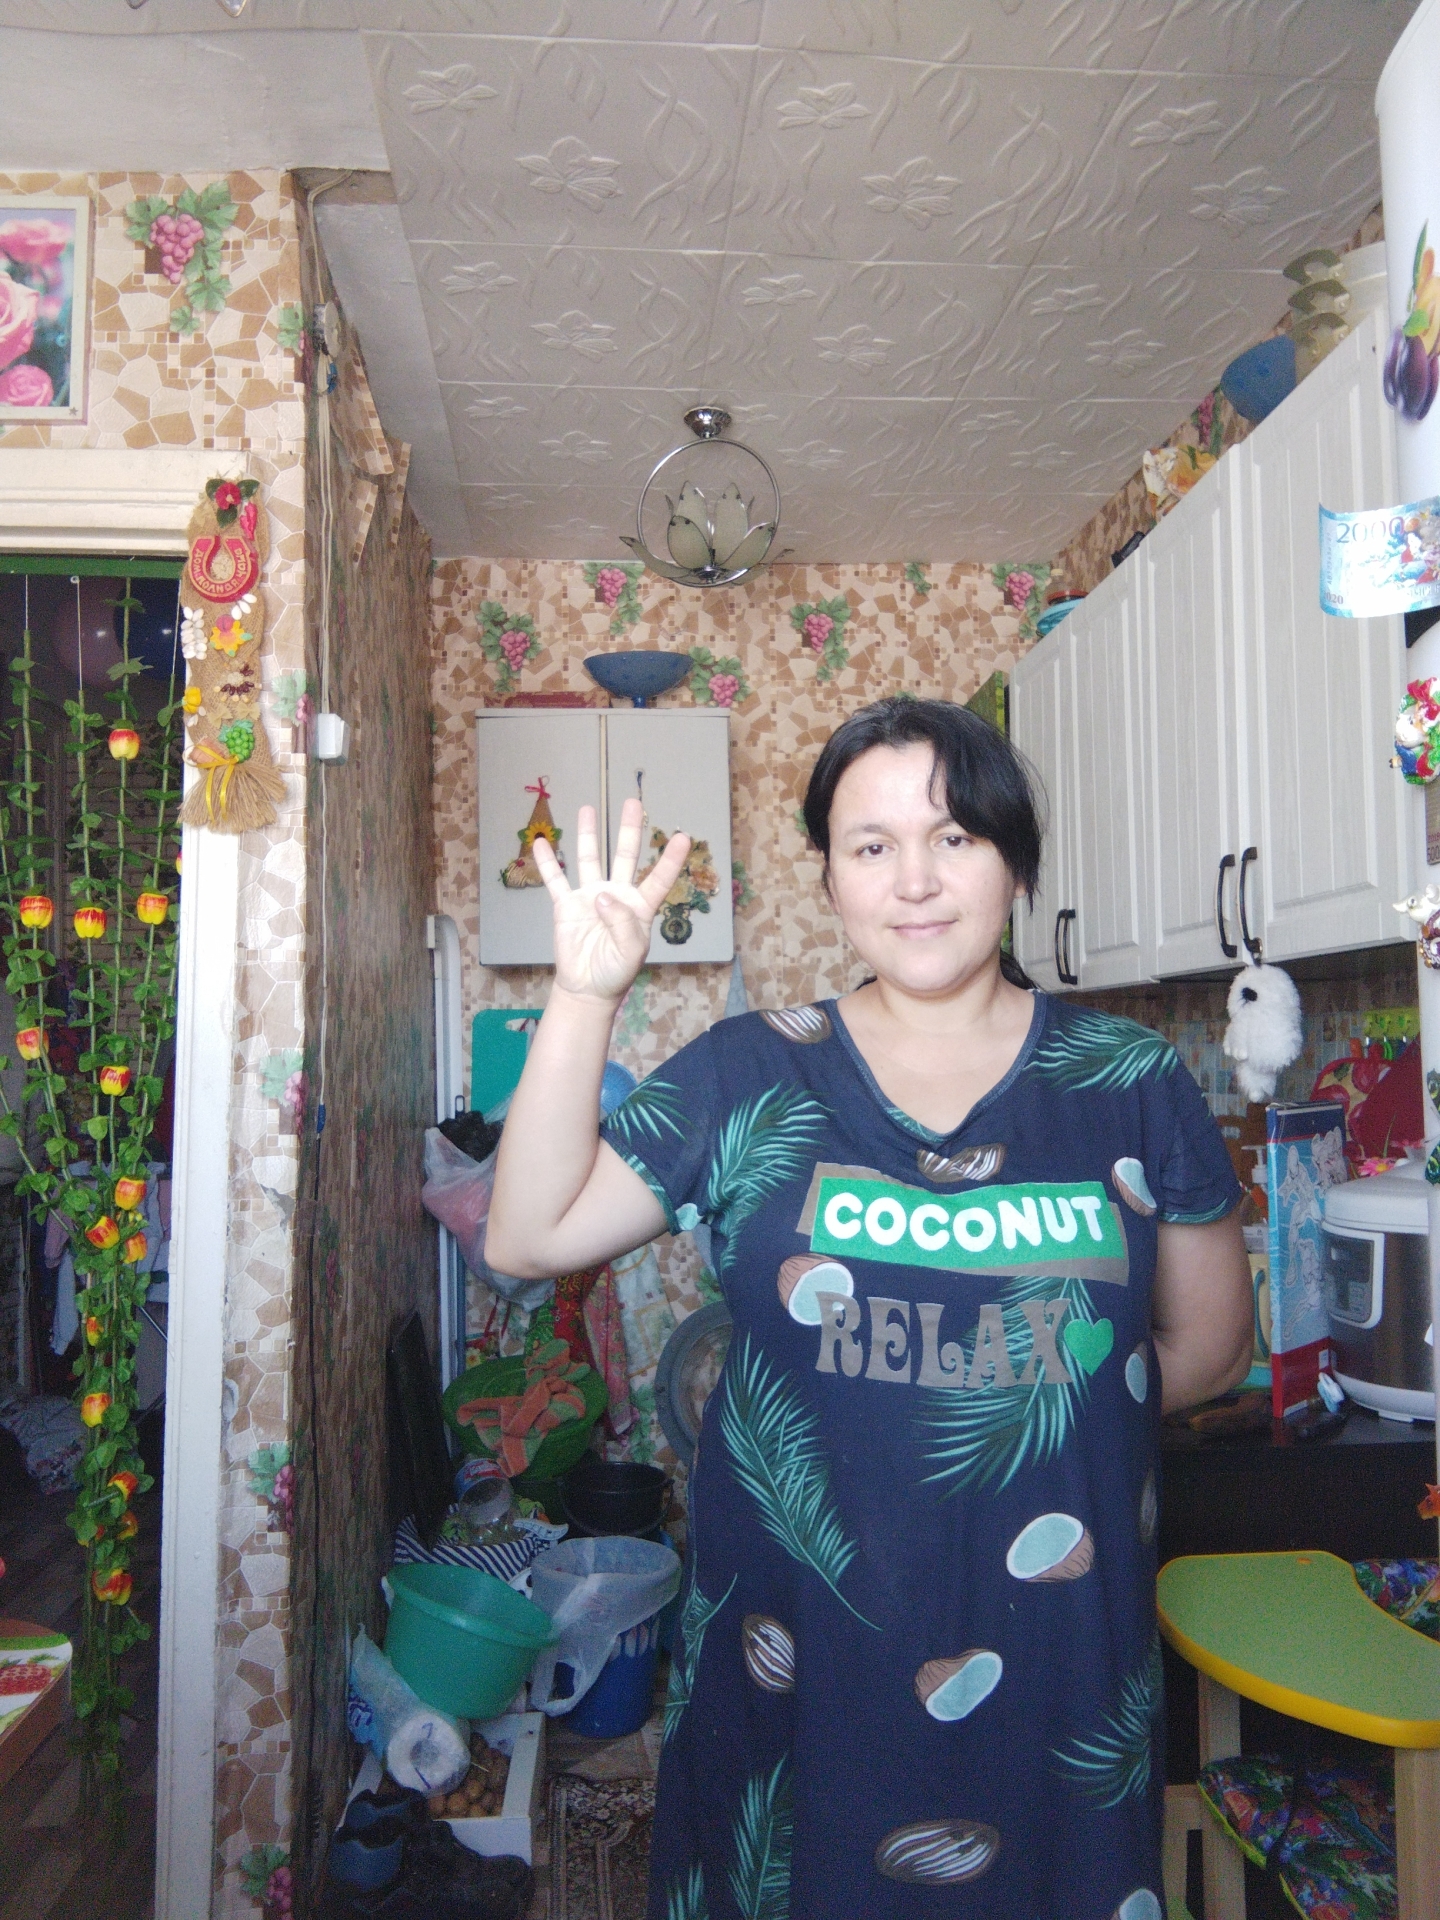
Label: noise